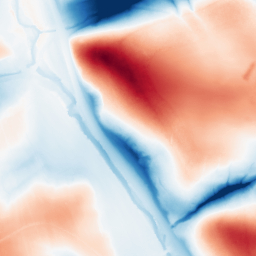
Category: classical
Decomposition family: gaussian_anisotropic
Decomposition parameters: sigma_x: 5
sigma_y: 50
Upsampling method: quintic
Upsampling parameters: scale: 8
Upsampling scale: 8